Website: home-depot
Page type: customer-info-address
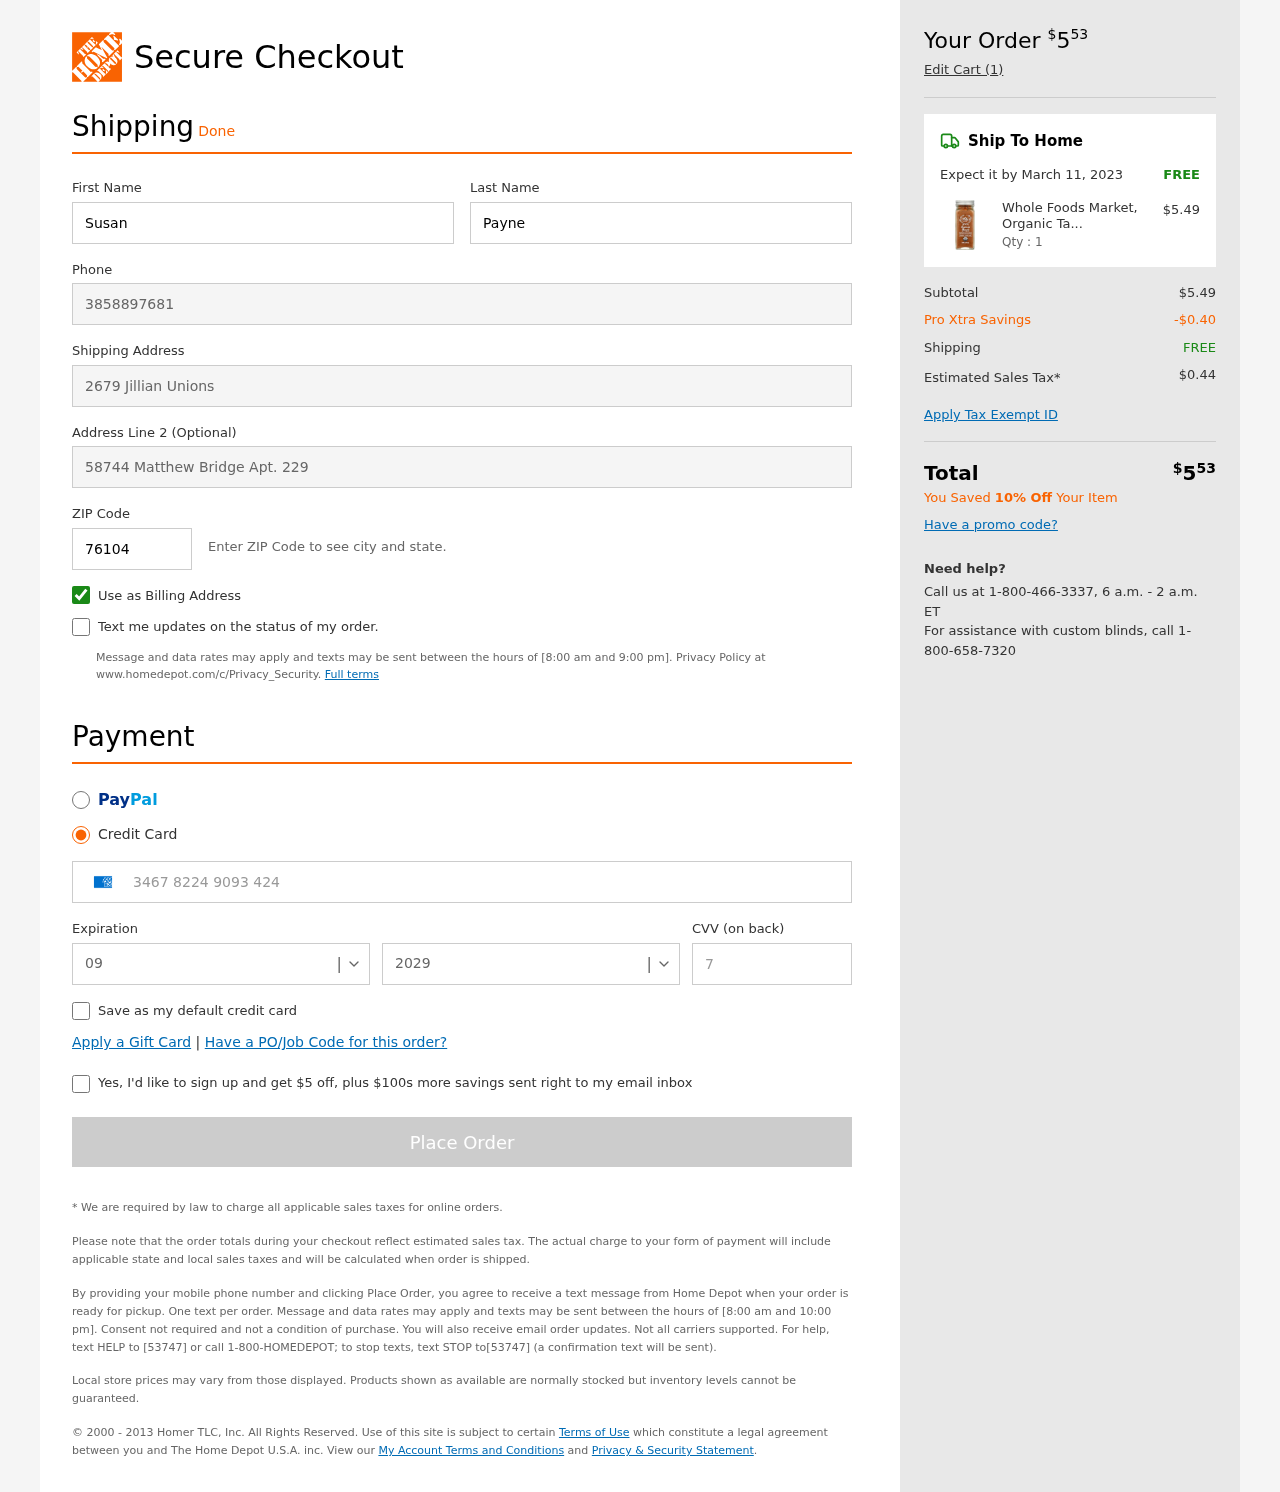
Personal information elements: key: PII_CARD_CVV
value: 7497
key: PII_CARD_EXPIRY_MONTH
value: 09
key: PII_CARD_EXPIRY_YEAR
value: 29
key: PII_CARD_NUMBER
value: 3467 8224 9093 424
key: PII_FIRSTNAME
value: Susan
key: PII_LASTNAME
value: Payne
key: PII_PHONE
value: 3858897681
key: PII_POSTCODE
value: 76104
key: PII_STREET
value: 2679 Jillian Unions
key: PII_STREET2
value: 58744 Matthew Bridge Apt. 229
Product elements: key: PRODUCT1_NAME
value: Whole Foods Market, Organic Tandoori Masala Seasoning, 2.08 oz
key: PRODUCT1_PRICE
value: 5.49
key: PRODUCT1_QUANTITY
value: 1
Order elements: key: ORDER_TOTAL
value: $553
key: ORDER_NUM_ITEMS
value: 1
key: ORDER_DELIVERY_DATE
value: March 11, 2023
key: ORDER_SHIPPING_COST
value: FREE
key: ORDER_SUBTOTAL
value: $5.49
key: ORDER_DISCOUNT
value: -$0.40
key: ORDER_SHIPPING_COST2
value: FREE
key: ORDER_TAX
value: $0.44
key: ORDER_TOTAL2
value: $553
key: ORDER_SAVINGS_MESSAGE
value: You Saved 10% Off Your Item